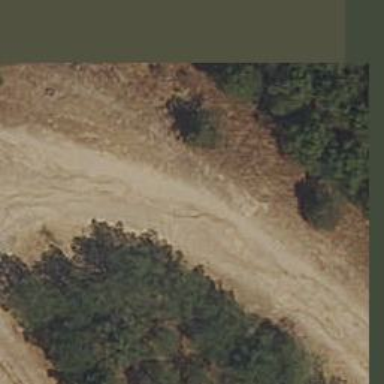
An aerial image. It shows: Ground path with excellent trail visibility.